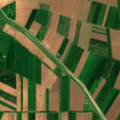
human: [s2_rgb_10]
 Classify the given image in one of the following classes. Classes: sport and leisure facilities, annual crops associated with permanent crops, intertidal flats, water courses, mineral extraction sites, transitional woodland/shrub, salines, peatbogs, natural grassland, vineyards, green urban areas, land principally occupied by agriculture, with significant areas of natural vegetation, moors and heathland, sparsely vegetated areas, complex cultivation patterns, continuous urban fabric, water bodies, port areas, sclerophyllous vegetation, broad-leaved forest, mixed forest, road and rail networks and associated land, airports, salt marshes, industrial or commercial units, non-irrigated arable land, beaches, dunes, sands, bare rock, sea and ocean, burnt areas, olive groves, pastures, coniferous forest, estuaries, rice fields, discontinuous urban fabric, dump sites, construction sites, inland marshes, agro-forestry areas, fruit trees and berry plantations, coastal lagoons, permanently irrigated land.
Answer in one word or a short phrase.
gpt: non-irrigated arable land, complex cultivation patterns, land principally occupied by agriculture, with significant areas of natural vegetation